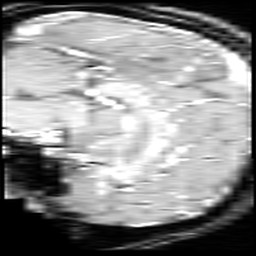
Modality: inplaneT1
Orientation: sagittal
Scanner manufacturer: ge
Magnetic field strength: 3 T
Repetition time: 0.2 s
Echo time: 0.0036 s